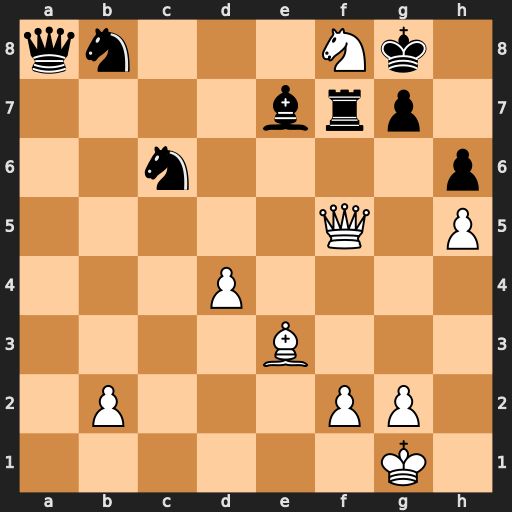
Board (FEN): qn3Nk1/4brp1/2n4p/5Q1P/3P4/4B3/1P3PP1/6K1
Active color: w
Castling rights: -
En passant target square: -
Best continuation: Qh7+ Kxf8 Qh8#